Aerial crown-view tile of a tropical tree (Barro Colorado Island, Panama), acquired 20250414:
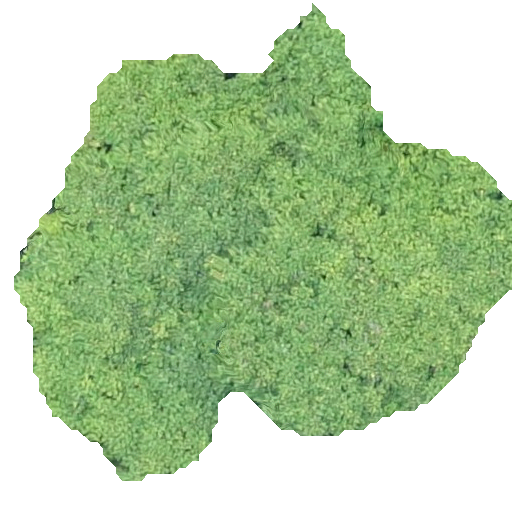
Species: Tachigali panamensis
GBIF accepted scientific name: Tachigali panamensis
Crown area: 225.532 m²